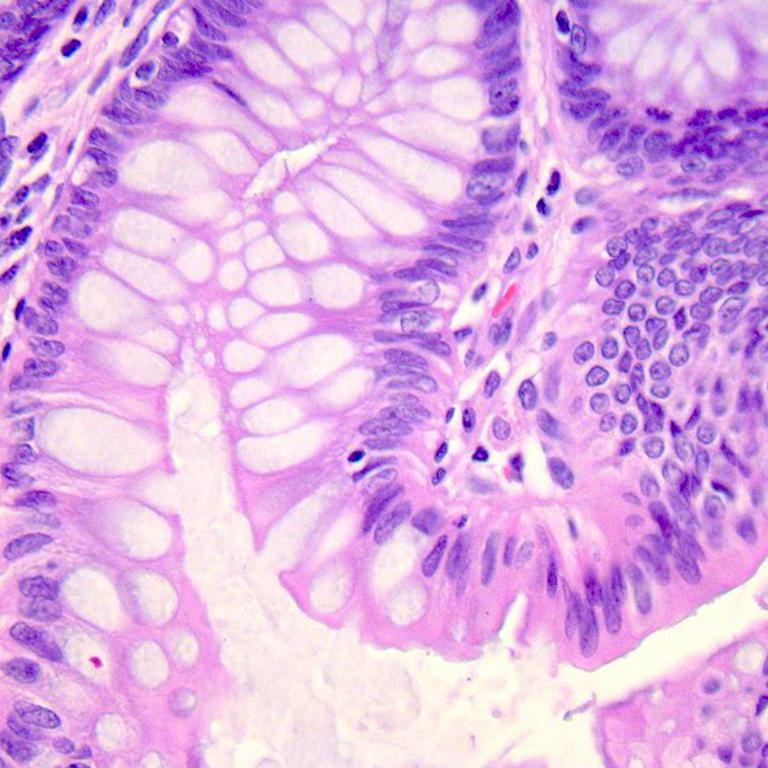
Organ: colon
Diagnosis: benign